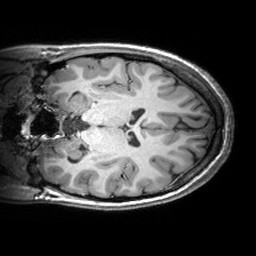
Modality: T1w
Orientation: coronal
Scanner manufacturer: siemens
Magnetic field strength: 3 T
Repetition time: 2.53 s
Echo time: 0.00299 s